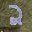
Label: 2